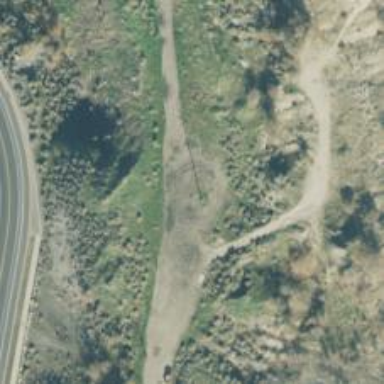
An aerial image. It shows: Disc golf hole.